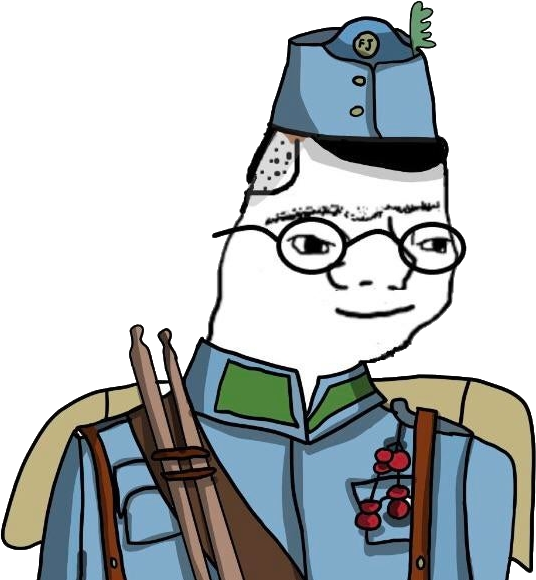
Label: 5_Zoomer